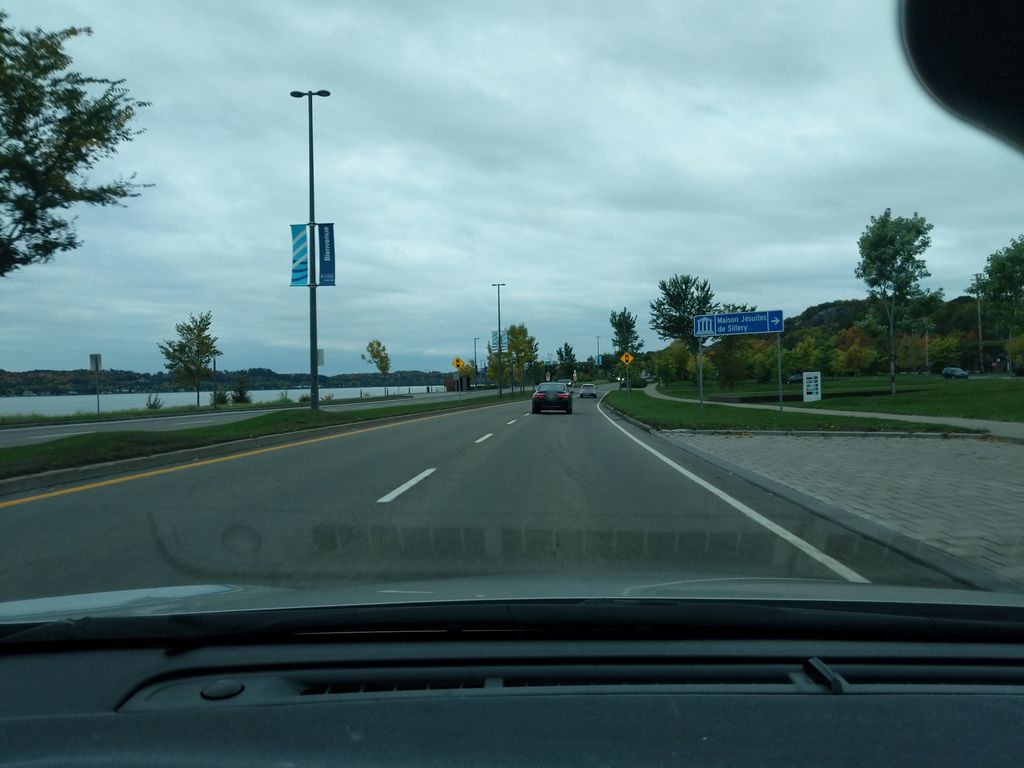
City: quebec_city